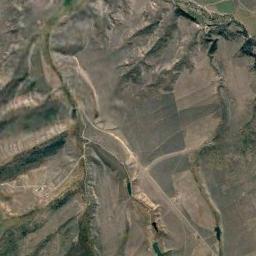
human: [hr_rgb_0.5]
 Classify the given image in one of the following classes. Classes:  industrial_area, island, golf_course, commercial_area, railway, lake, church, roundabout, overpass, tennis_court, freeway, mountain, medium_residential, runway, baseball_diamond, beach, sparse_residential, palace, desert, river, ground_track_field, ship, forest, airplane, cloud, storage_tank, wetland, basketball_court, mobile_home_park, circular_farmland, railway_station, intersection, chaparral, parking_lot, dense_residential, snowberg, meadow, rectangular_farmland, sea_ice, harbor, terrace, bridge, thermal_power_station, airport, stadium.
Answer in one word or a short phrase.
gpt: mountain